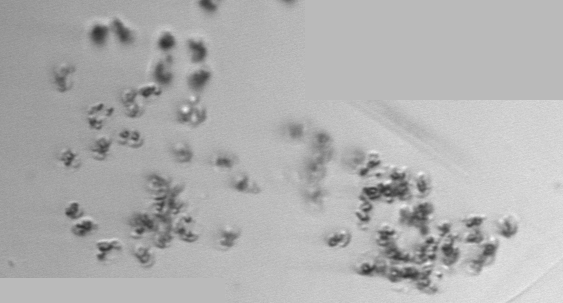
Label: Phaeocystis